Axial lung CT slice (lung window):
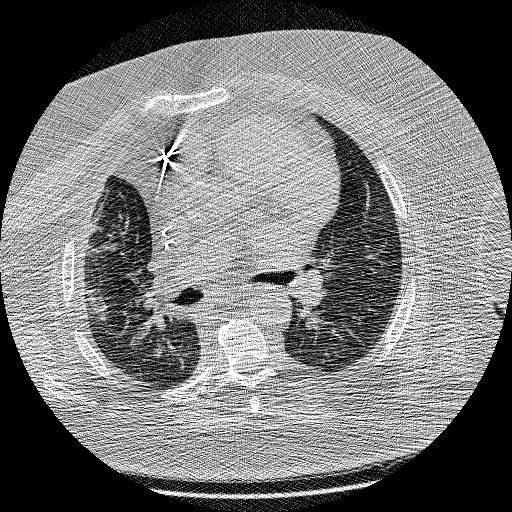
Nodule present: no